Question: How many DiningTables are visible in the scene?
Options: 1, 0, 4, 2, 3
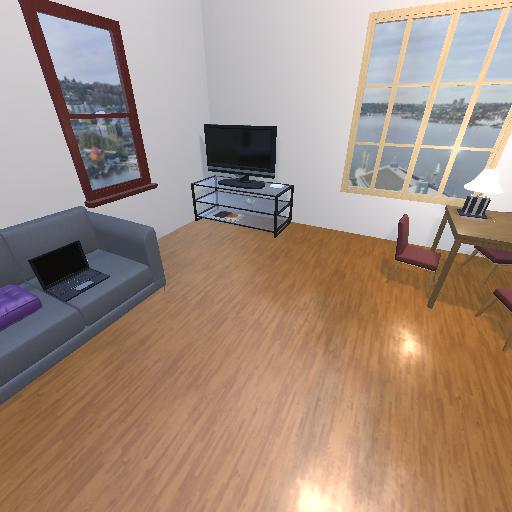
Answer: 1